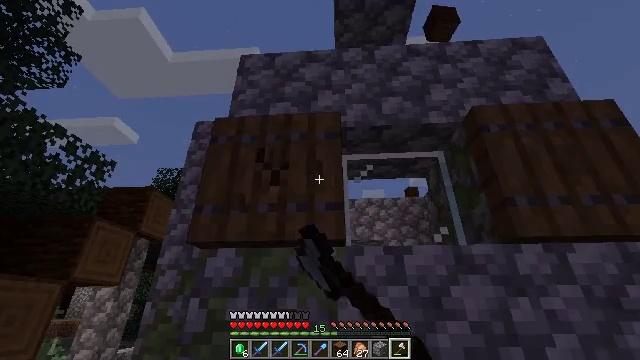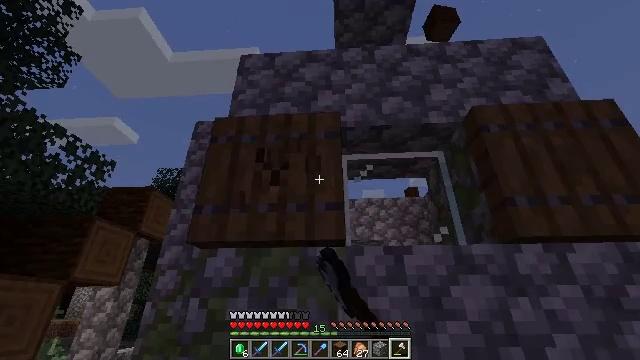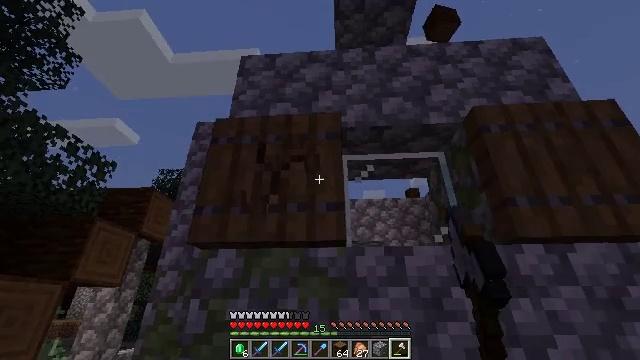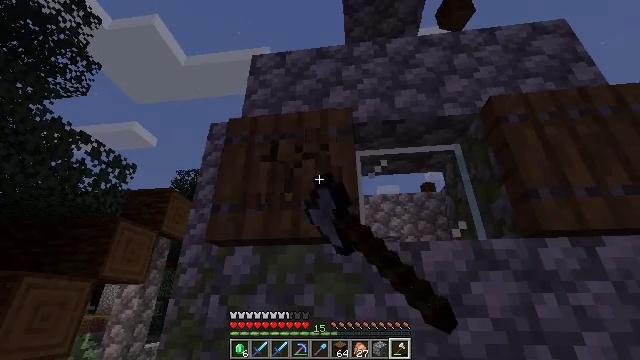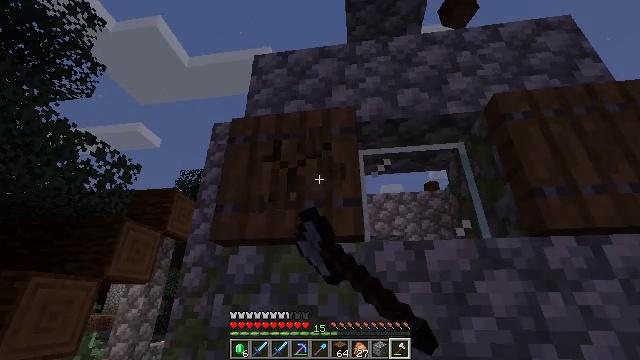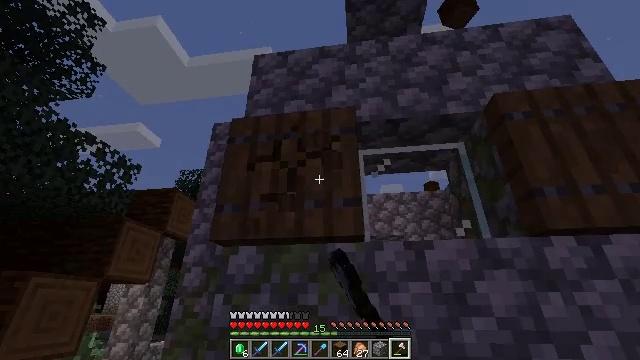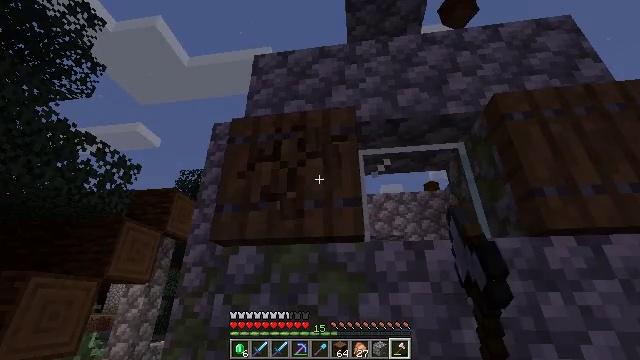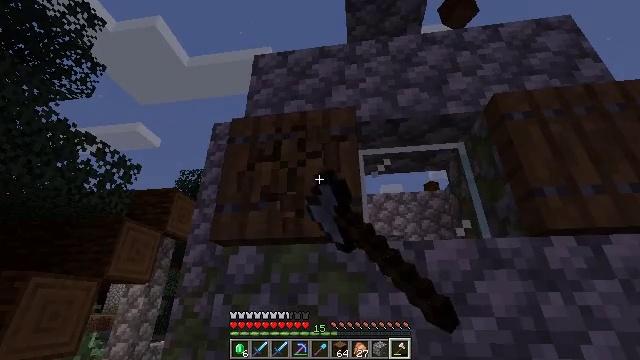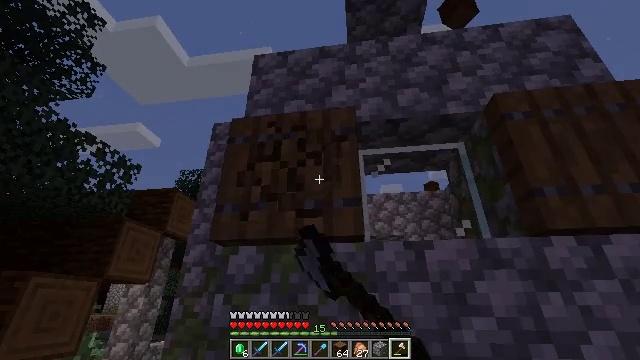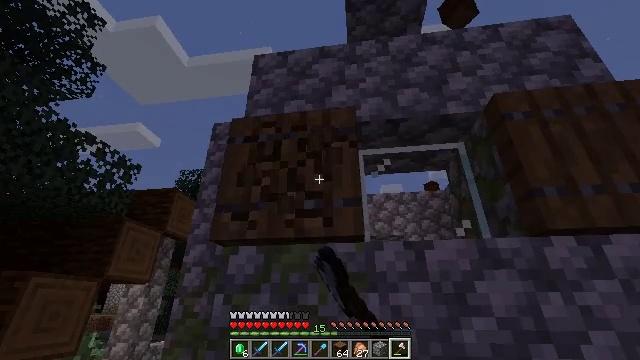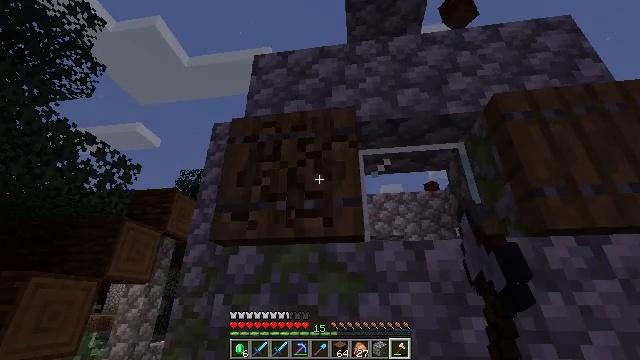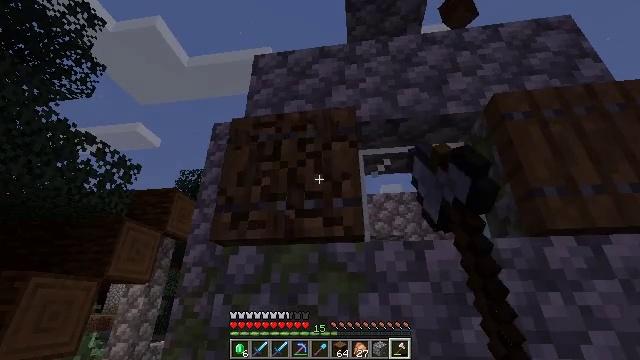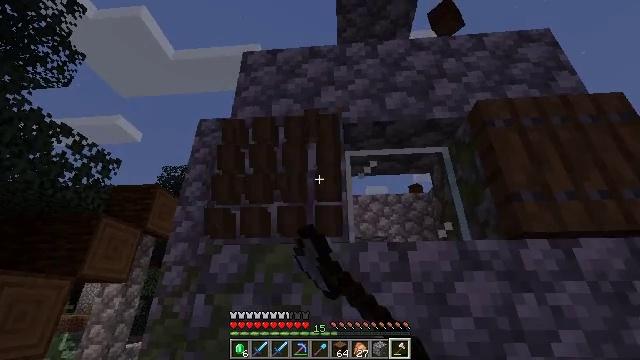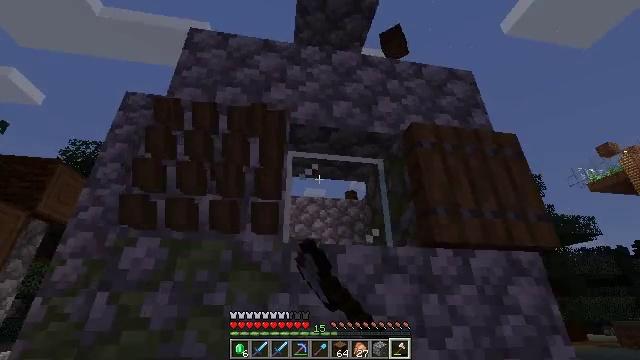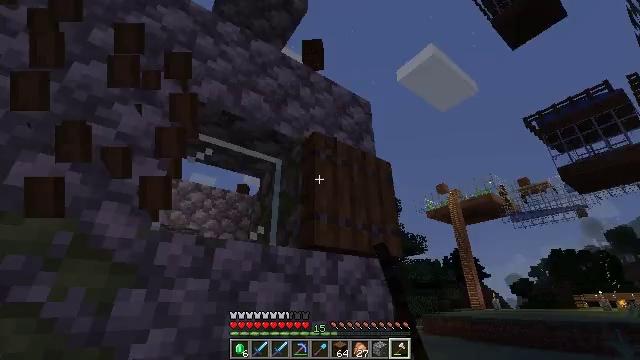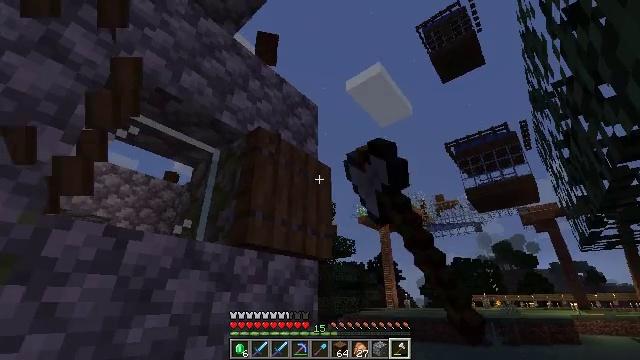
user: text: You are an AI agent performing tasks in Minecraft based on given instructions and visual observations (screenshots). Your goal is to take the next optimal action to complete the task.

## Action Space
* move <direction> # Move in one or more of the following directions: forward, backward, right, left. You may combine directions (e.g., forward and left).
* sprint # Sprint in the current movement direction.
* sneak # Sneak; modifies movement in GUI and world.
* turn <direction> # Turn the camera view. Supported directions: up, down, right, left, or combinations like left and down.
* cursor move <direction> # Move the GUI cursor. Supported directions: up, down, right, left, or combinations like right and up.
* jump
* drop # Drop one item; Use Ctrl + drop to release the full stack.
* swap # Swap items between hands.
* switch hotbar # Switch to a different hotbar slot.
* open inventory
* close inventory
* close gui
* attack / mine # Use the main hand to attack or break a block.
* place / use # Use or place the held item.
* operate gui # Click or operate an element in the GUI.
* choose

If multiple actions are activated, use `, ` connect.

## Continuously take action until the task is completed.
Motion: motion action
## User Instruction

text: Mine the spruce trapdoor by breaking it.
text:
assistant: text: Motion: attack / mine
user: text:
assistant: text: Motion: attack / mine
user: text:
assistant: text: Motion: turn left, attack / mine
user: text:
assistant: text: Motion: attack / mine
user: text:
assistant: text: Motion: attack / mine
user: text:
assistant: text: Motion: attack / mine
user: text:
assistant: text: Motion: attack / mine
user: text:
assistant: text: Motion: attack / mine
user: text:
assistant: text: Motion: attack / mine
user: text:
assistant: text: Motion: attack / mine
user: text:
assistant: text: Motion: attack / mine
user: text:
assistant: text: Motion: turn right, attack / mine
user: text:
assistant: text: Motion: turn right, attack / mine
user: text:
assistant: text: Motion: turn right, attack / mine
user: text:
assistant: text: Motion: turn right, attack / mine
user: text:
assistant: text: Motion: turn right, attack / mine
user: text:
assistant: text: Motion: attack / mine
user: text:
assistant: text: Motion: attack / mine
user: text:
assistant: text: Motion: attack / mine
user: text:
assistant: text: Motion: attack / mine
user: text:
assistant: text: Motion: attack / mine
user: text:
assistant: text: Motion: attack / mine
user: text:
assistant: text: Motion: turn left, attack / mine
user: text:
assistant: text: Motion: attack / mine
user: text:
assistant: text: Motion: attack / mine
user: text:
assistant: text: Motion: attack / mine
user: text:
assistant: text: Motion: attack / mine
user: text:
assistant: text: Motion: attack / mine
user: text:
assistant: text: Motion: turn left, attack / mine
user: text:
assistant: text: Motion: attack / mine